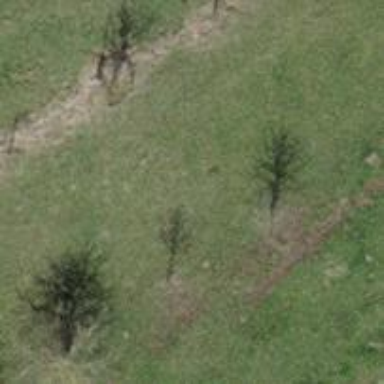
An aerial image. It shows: Deciduous broadleaved tree.